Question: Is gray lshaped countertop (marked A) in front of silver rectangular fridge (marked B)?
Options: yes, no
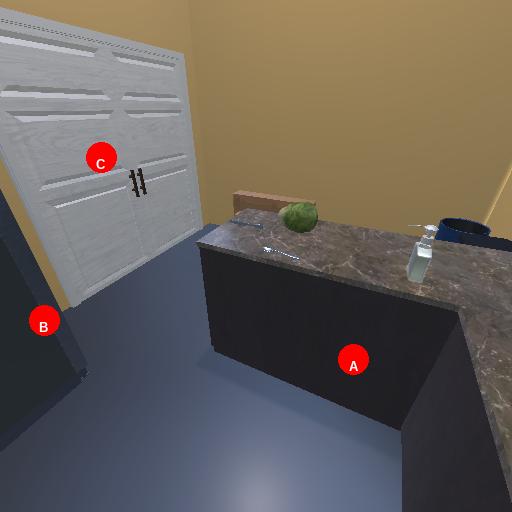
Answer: yes